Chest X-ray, PA view. Patient: 41 years old, sex F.
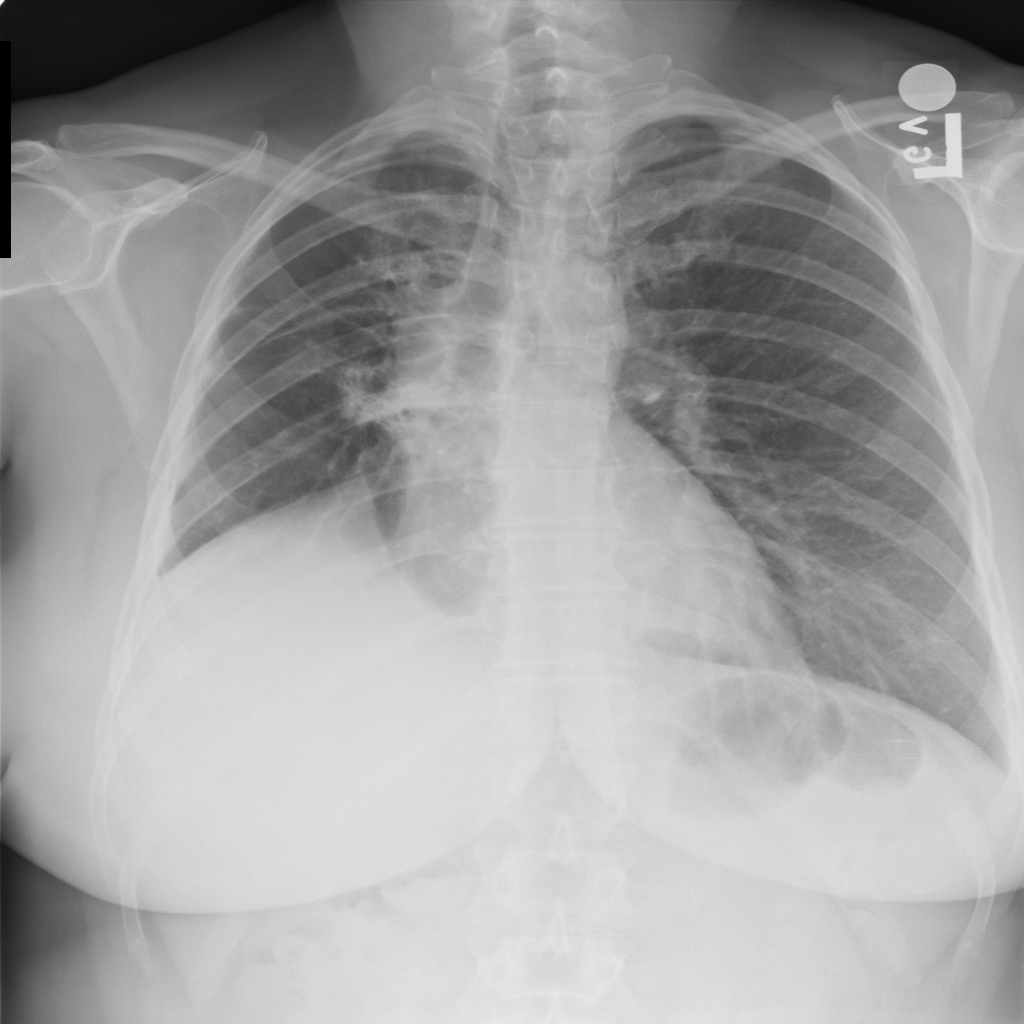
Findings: Fibrosis